Interaction volume radius: 5 \u00c5
Interaction volume height: 20 \u00c5
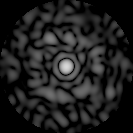
Disorder parameter: 0.8589